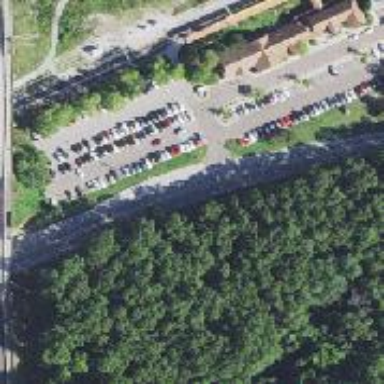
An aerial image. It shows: Parking area with park and ride facility. The surface of the parking area is designated for this purpose.